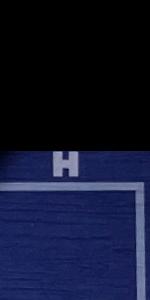
Label: Empty